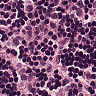
Metastatic tissue present: no